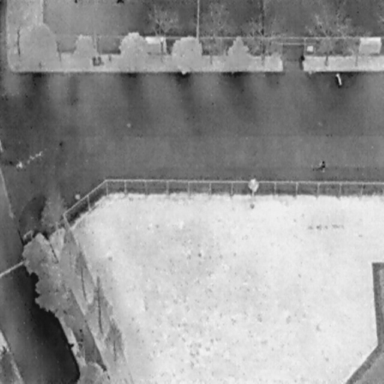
There are three People in the infrared image.